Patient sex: F
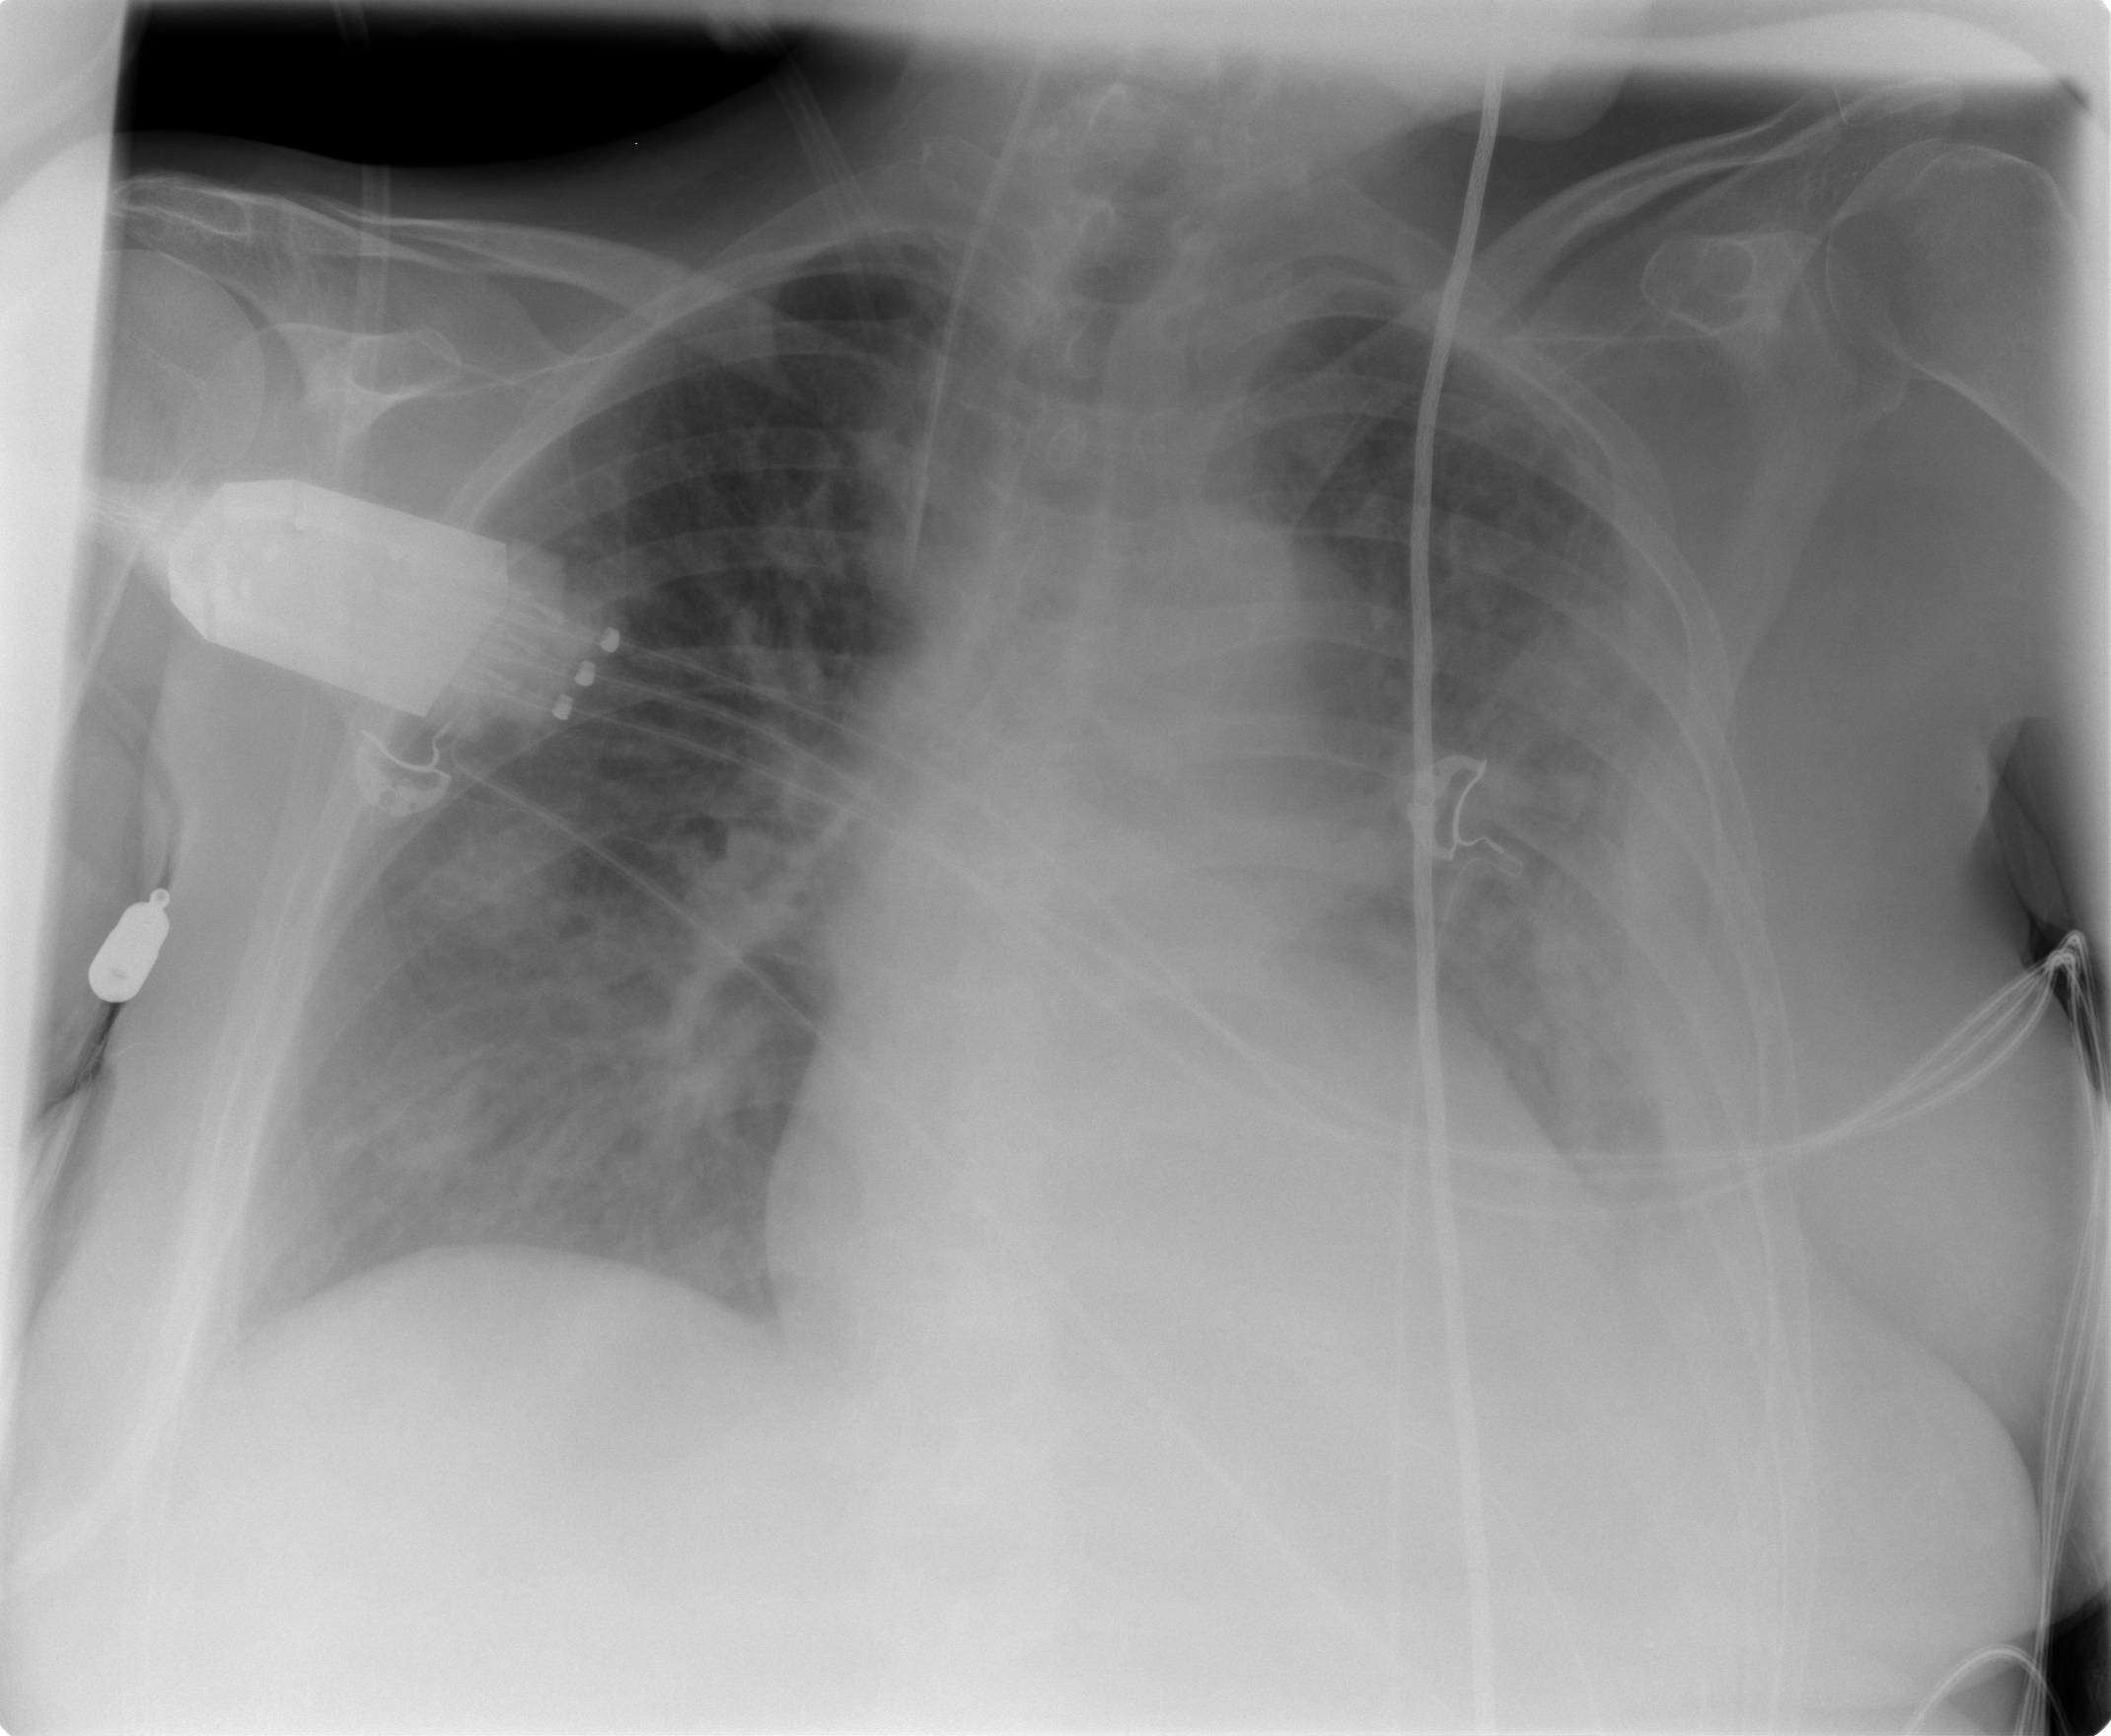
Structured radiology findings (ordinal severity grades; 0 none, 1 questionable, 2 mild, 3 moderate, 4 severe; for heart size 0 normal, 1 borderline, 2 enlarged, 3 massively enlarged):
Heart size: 1
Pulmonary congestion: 2
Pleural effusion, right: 0
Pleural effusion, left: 3
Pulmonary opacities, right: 2
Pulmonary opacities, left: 2
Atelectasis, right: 0
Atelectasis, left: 2